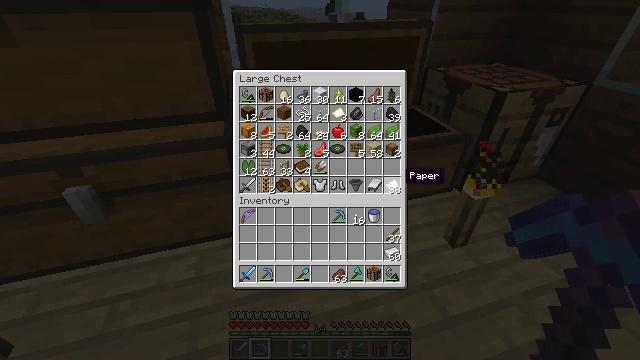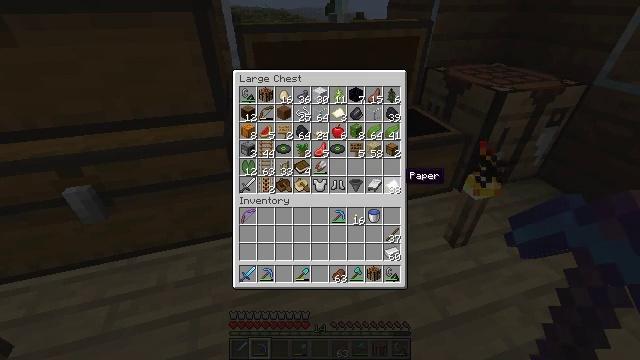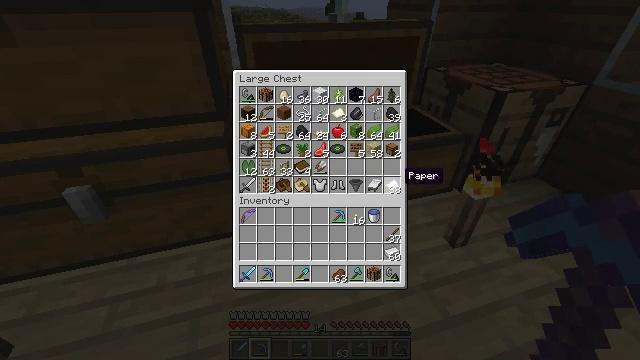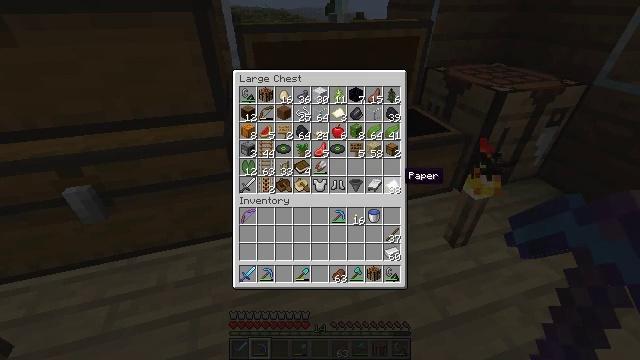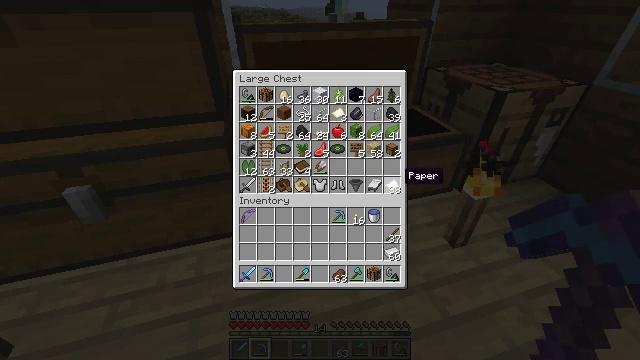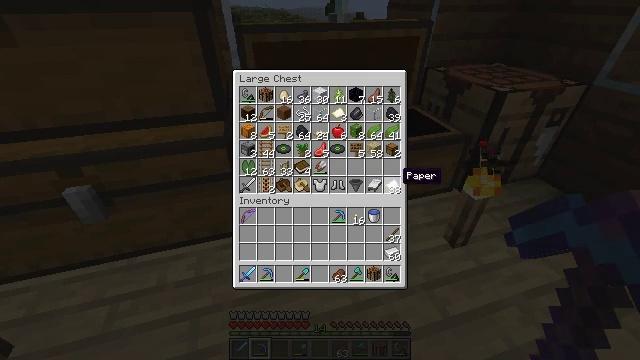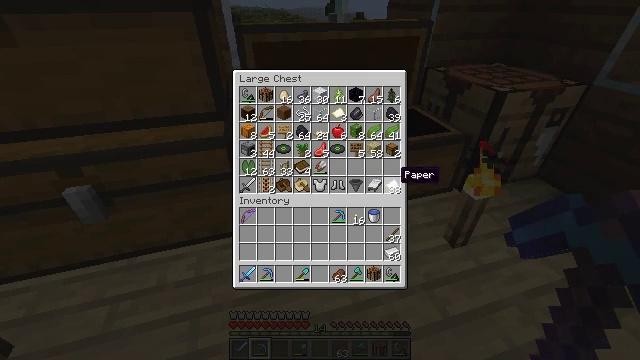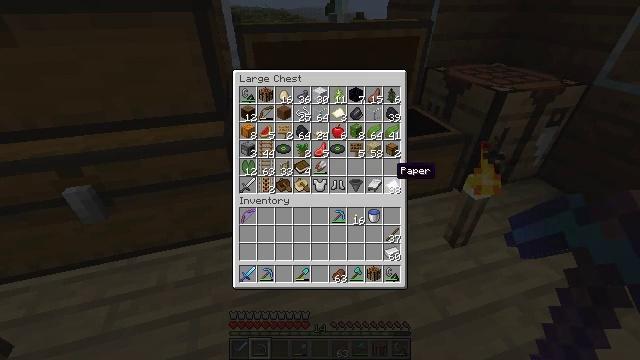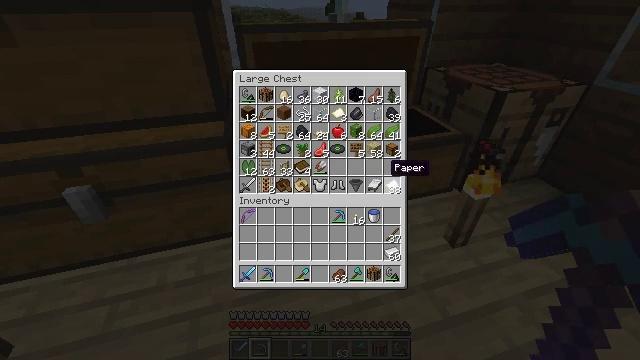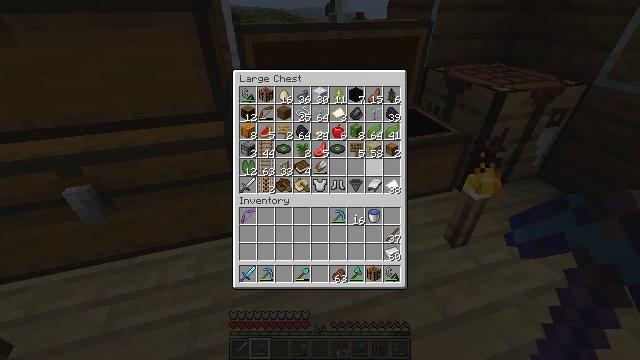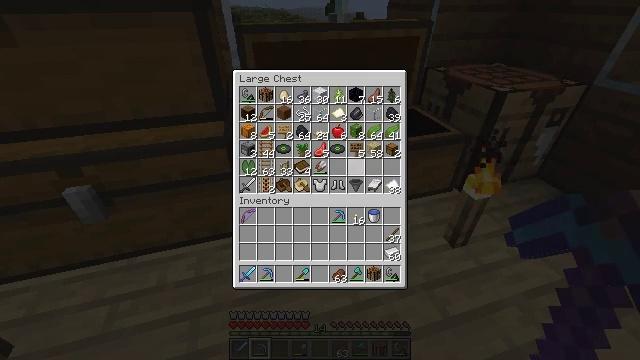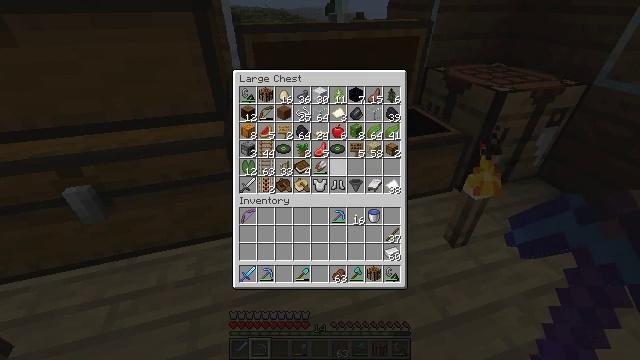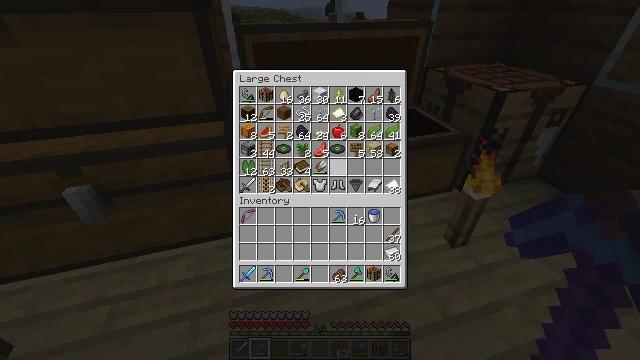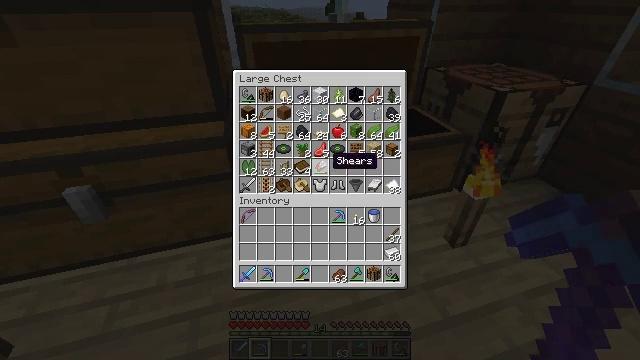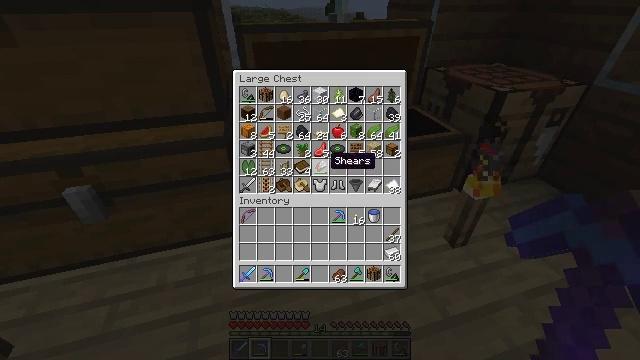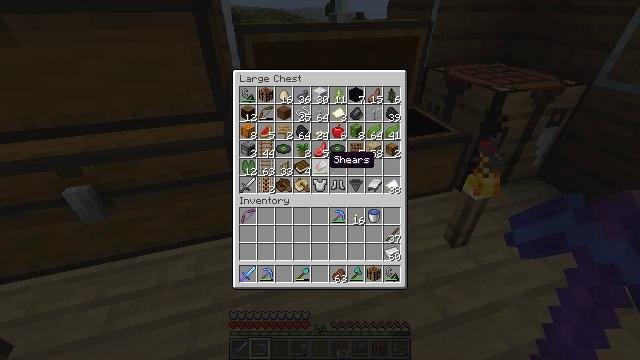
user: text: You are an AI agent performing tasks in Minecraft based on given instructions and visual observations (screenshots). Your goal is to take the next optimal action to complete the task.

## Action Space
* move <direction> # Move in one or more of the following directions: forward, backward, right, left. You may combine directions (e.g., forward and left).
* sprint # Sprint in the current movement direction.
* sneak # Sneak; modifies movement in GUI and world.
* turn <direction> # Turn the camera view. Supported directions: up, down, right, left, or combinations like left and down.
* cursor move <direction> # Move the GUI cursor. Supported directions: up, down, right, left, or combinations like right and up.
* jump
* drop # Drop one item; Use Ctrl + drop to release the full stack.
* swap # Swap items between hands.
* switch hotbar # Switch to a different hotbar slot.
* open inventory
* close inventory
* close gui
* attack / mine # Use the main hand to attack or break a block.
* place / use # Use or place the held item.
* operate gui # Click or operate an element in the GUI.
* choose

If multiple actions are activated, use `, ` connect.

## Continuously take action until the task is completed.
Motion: motion action
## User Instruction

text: Kill mobs.
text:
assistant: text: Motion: no_op
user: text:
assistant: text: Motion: no_op
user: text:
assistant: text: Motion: no_op
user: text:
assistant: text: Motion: no_op
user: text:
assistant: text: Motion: no_op
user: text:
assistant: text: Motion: no_op
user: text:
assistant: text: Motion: no_op
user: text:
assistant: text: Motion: no_op
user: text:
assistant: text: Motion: turn left
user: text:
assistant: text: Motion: turn left
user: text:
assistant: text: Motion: turn left
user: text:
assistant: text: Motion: turn left
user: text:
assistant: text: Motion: turn left
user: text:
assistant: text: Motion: no_op
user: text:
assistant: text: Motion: no_op
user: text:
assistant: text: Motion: no_op
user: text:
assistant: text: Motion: no_op
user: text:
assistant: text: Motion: turn up
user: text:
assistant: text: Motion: no_op
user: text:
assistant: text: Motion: turn up
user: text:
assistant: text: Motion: turn up
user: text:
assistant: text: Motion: no_op
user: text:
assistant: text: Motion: turn right
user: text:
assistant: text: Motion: turn right
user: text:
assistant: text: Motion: no_op
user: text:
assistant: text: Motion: no_op
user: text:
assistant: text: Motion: no_op
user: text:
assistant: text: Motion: no_op
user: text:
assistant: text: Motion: no_op
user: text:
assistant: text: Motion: no_op